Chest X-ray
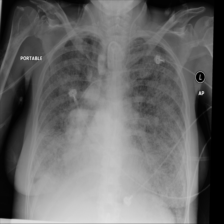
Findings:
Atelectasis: negative
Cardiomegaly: negative
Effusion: negative
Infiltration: negative
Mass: negative
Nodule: negative
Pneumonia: negative
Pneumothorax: negative
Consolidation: negative
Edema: negative
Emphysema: negative
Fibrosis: negative
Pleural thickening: negative
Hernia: negative